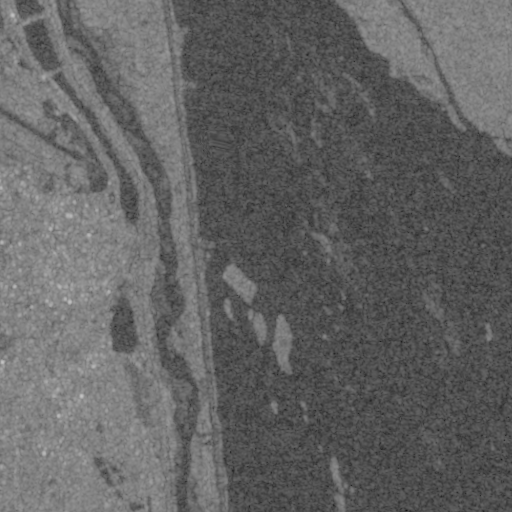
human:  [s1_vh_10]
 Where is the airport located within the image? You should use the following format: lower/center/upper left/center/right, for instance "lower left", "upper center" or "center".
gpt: The airport is located in the upper left of the image.
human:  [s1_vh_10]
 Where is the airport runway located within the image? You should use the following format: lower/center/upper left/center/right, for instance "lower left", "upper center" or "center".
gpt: The airport runway is located in the upper left of the image.
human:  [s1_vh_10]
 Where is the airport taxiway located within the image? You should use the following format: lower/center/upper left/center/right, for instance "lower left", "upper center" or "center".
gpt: The airport taxiway is located in the upper left of the image.
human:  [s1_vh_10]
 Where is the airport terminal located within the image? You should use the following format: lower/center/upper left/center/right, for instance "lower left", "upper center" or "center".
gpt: The airport terminal is located in the upper left of the image.
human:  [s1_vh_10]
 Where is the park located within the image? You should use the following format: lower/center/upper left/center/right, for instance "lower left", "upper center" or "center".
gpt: The park is located in the lower left of the image.
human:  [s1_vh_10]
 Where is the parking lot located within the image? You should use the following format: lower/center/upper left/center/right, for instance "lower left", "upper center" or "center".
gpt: The parking lot is located in the upper left of the image.
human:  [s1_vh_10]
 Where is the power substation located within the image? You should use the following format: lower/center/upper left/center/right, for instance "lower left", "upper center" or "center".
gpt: The power substation is located in the upper left of the image.
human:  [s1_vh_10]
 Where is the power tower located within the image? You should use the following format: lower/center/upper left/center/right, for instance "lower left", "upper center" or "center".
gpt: The power tower is located in the left of the image.
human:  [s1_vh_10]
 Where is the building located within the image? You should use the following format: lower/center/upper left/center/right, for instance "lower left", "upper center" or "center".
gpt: There is no building in the image.

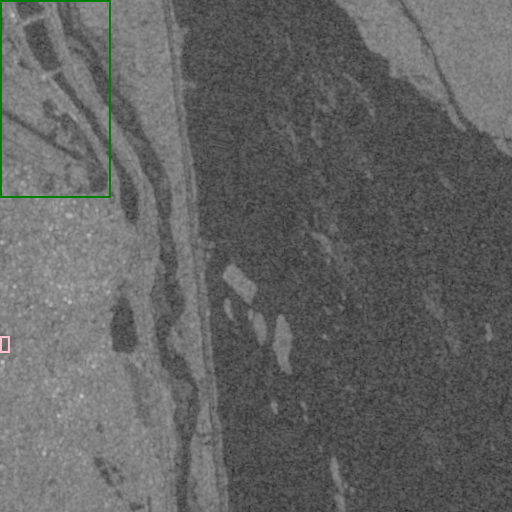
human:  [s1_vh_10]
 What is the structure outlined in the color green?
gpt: The structure outlined in green is an airport.
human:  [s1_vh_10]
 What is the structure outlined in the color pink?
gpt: The structure outlined in pink is a park.
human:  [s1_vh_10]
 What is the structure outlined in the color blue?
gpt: There is no blue outline.